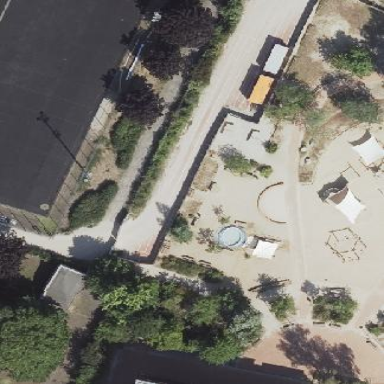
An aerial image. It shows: Playground area for leisure land.